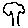
Label: tree